Question: I am trying to filter values coming from db and list them in a list view.But I think I am missing out something.The code takes a listview and a string value. Once the user click search button all the correspondent values suppose to be listed (one row per record). But instead, two of the fields seem to be missing as shown in the image.
I am trying to debug But I coudnt find any solutions. So how do you create one ListView item per row/record?

'''
public void AraByTel(ListView listView, string str)
{
SqlCommand cmd = null;
SqlConnection con = null;
string insertCmd = " Select DoktorId,Iletisim,Sikayet from Hastalar where Iletisim like '%" + str + "%'";
try
{
using (con = Baglanti.Baglan())
{
using (cmd = new SqlCommand(insertCmd, con))
{
if (con.State == ConnectionState.Closed)
{
con.Open();
}
SqlDataReader dr = cmd.ExecuteReader();
int i = 0;
if (dr.HasRows)
{
while (dr.Read())
{
listView.Items.Add(dr["DoktorId"].ToString());
listView.Items[0].SubItems.Add(dr["Sikayet"].ToString());
listView.Items[0].SubItems.Add(dr["Iletisim"].ToString());
i++;
}
}
dr.Close();
}
}
'''
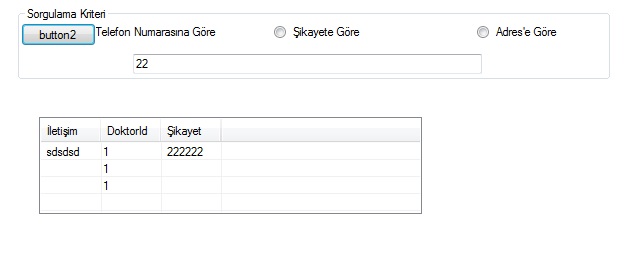
Answer: This line creates and adds a new LVI for each row returned:
'''
listView.Items.Add(dr["DoktorId"].ToString());
'''
But then:
'''
listView.Items[0].SubItems.Add(dr["Sikayet"].ToString());
listView.Items[0].SubItems.Add(dr["Iletisim"].ToString());
'''
These are adding subitems for all the rows to the first Item ('Items[0]') over and over. Since you have only 3 column headers, you can only see the first 2 subitems (you can "hide" stuff in a LV by adding subitems which have no column header - which is what your code is accidentally doing).
You probably intended 'i' as an index rather than '0' but there is no real reason to manually index it:
'''
ListViewItem lvi = new ListViewItem();
lvi.Text = dr["DoktorId"].ToString();
// add the sub item data to this LVI
lvi.SubItems.Add(dr["Sikayet"].ToString());
lvi.SubItems.Add(dr["Iletisim"].ToString());
// add the complete LVI with sub items to the control:
listView.Items.Add(lvi);
'''